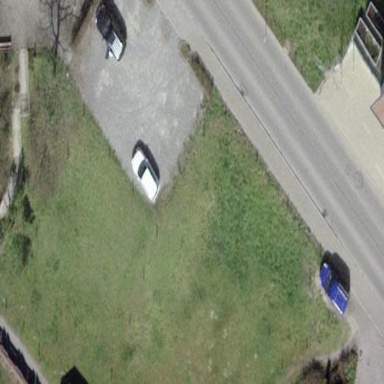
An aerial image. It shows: Parking area with gravel surface.